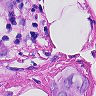
Metastatic tissue present: yes